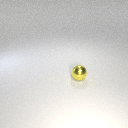
small yellow metal sphere